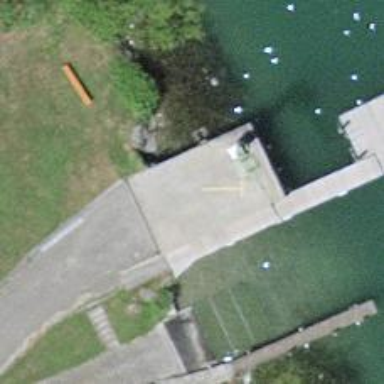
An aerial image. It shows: Slipway on leisure land.